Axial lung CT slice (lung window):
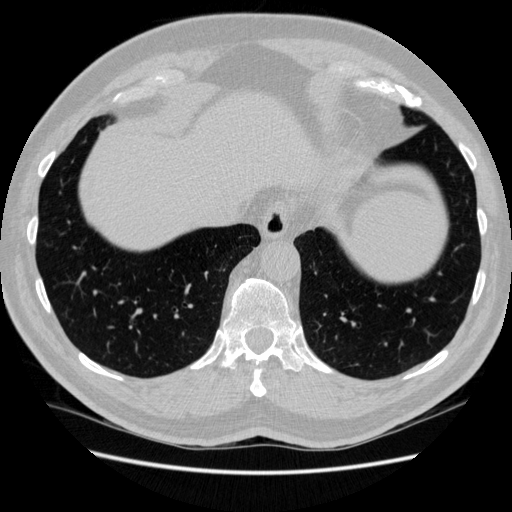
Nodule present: no